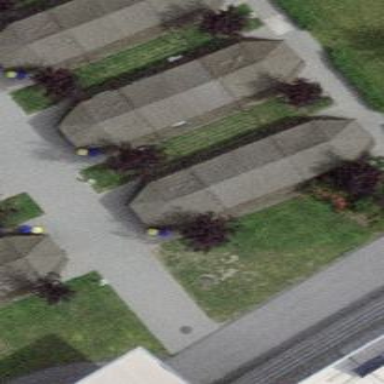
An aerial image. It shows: Hut.